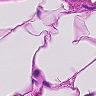
Metastatic tissue present: no